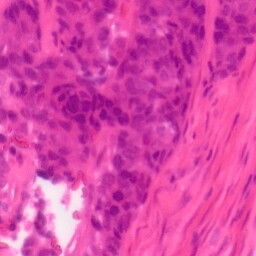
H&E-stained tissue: Colon